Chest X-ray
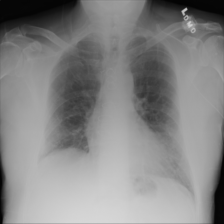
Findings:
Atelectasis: negative
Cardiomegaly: negative
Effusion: negative
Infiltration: negative
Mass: negative
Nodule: negative
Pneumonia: negative
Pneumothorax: negative
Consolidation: negative
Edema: negative
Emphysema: negative
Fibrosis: negative
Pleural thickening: negative
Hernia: negative